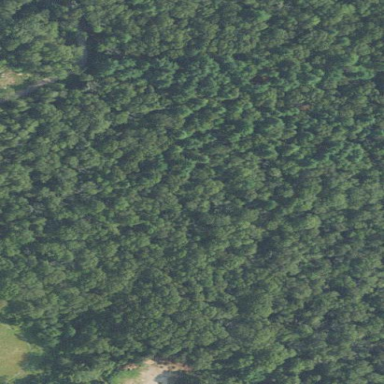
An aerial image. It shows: Mixed woodland with various types of leaves.